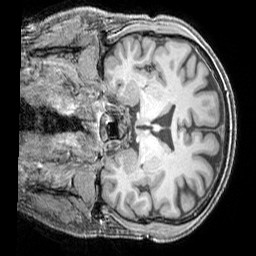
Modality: T1w
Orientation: coronal
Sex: male
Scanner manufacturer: siemens
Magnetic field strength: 3 T
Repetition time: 2.3 s
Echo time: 0.00226 s